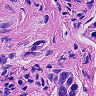
Metastatic tissue present: yes